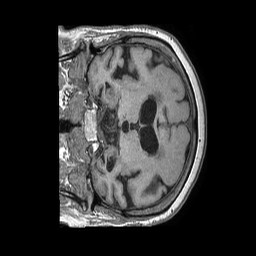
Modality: T1w
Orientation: coronal
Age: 75
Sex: female
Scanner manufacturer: philips
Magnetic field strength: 1.5 T
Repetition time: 0.007761 s
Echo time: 0.003538 s